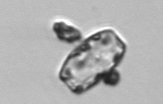
Label: Thalassiosira_TAG_external_detritus